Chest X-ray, PA view. Patient: 42 years old, sex M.
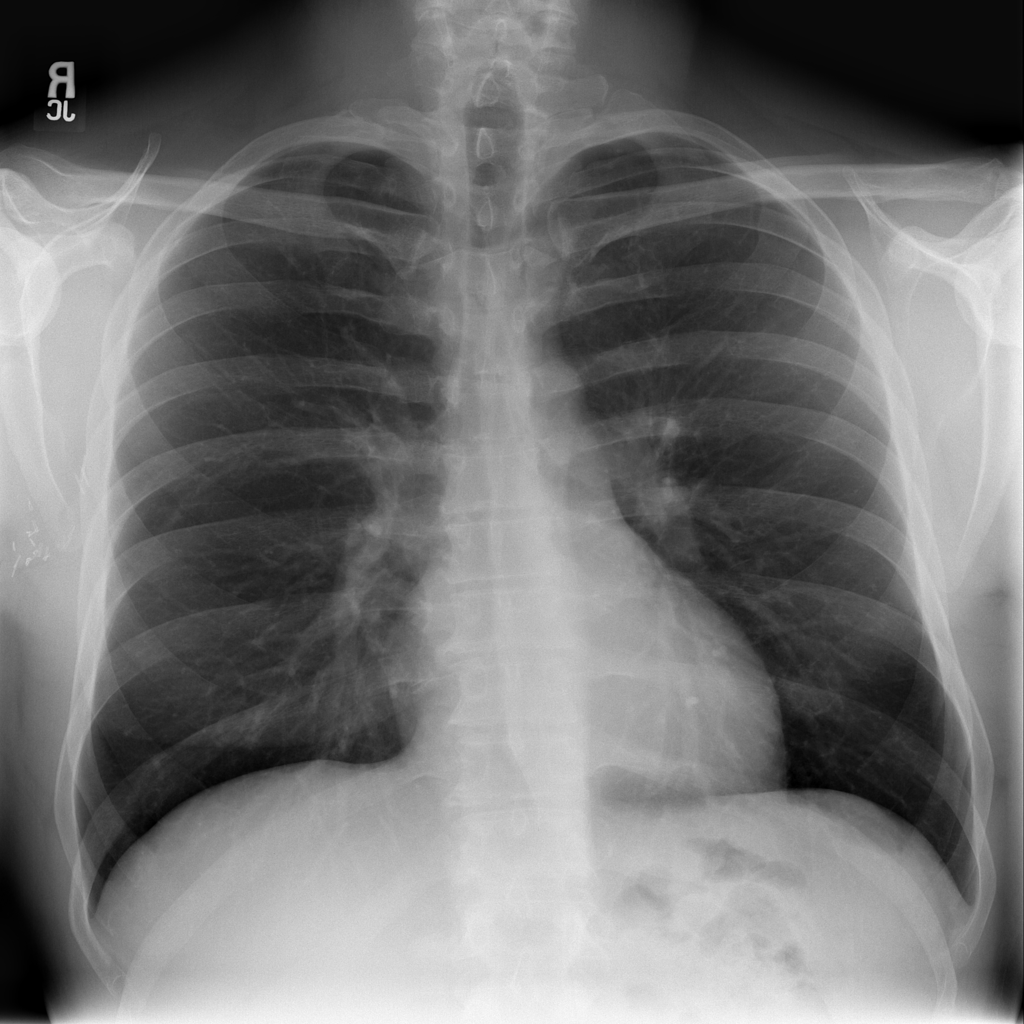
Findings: No Finding